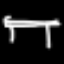
Label: bed